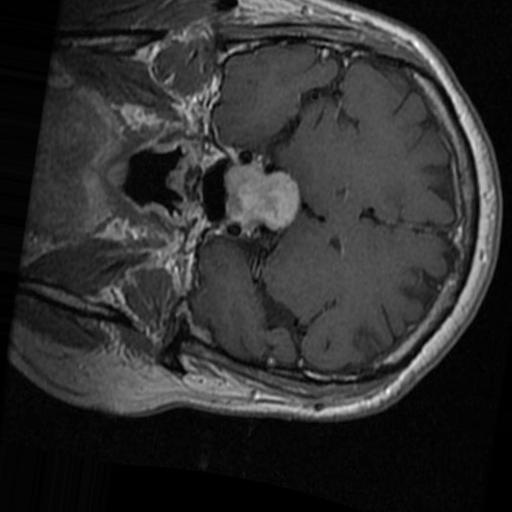
Label: brain_tumor